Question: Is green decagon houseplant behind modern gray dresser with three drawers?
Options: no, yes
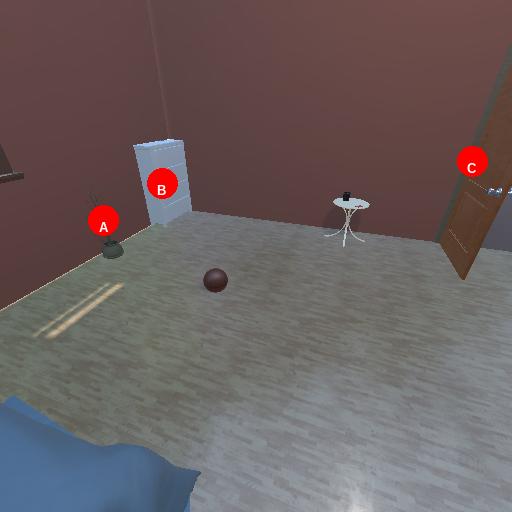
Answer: no